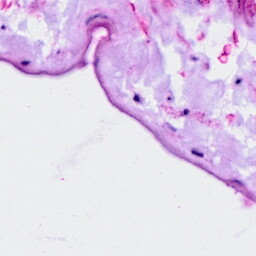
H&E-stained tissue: Ovarian